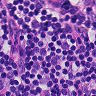
Metastatic tissue present: no